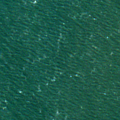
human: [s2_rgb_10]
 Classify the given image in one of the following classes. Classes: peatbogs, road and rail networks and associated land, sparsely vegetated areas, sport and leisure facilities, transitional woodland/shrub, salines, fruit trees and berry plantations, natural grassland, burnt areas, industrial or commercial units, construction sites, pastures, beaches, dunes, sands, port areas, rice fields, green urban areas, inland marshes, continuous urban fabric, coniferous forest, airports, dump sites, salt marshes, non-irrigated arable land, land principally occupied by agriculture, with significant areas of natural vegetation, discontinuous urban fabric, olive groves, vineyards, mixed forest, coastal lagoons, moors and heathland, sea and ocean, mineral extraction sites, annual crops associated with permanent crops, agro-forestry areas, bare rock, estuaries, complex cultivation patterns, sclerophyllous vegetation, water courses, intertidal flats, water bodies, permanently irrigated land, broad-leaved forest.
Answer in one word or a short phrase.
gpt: sea and ocean